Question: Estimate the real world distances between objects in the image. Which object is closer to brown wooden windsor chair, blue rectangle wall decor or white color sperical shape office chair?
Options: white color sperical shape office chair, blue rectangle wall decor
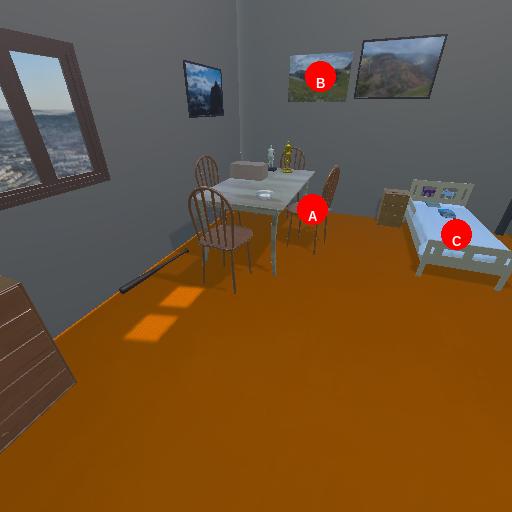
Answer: white color sperical shape office chair